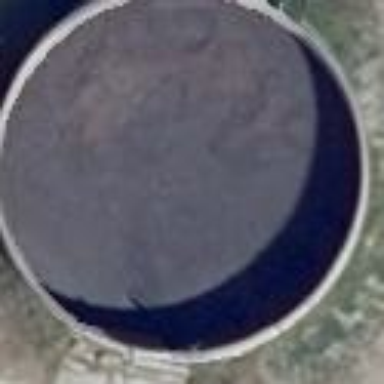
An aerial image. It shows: Storage tank with man-made structure.